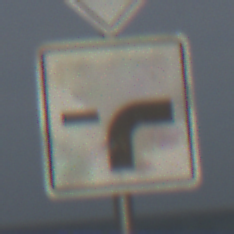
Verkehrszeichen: VerlaufVorfahrtsstrasse9
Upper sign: Vorfahrtsstrasse
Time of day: MorningAfternoon
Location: Outdoor (Suburban)
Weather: PartlyCloudy
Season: NotSpecified
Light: Natural